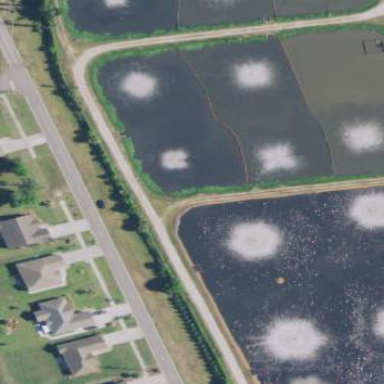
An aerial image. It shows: Body of wastewater.